Question: I have a scheduler control, and some divs which can be dragged into the Scheduler which are two separate controls, now I have a problem, I succeeded to make the drag and drop event, when I drop I created an alert to get the coordinates where the drop was made see img below:

Now what I need to do is simulate a click event so when the user makes a drop an automatic click event is triggered (to trigger the add new event function of the scheduler)... anyone has any idea of how to achieve this?
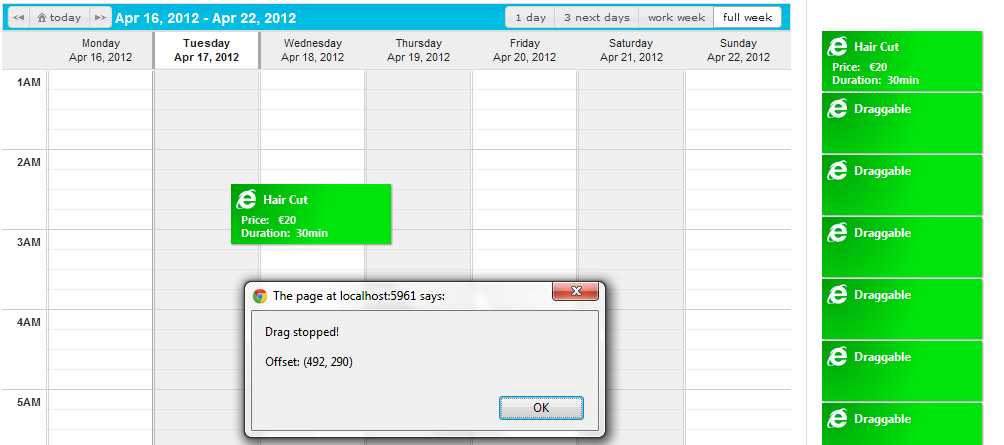
Answer: > Now what I need to do is simulate a click event so when the user makes a drop an automatic click event is triggered (to trigger the add new event function of the scheduler)... anyone has any idea of how to achieve this?
Don't try to simulate the 'click'; instead, have both the 'click' event and the 'drop' event call a central, reusable function. While there are legitimate reasons you might want to simulate a 'click' event, normally that's not how you solve this sort of problem.